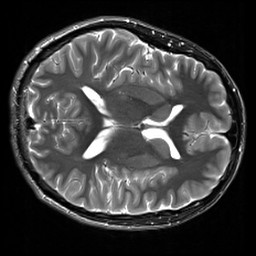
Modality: T2w
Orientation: axial
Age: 18
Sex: male
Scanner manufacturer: siemens
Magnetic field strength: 3 T
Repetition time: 7 s
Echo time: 0.09 s